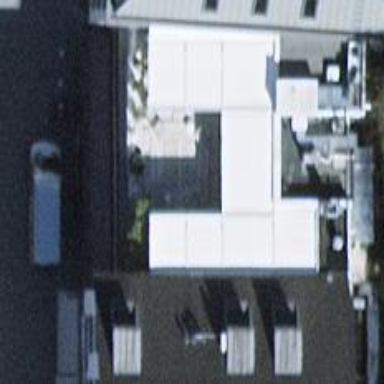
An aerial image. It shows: Restaurant.